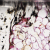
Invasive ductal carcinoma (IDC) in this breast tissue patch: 0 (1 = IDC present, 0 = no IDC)